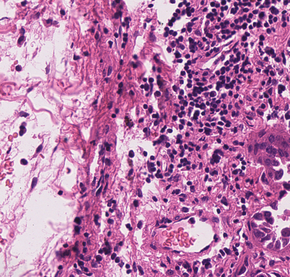
Tumor epithelial tissue: yes
Tumor-associated stroma tissue: yes
Normal tissue: no